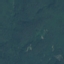
Land use / land cover: Forest